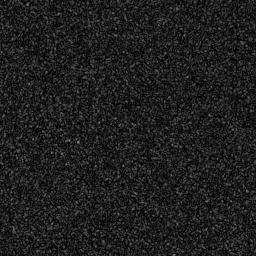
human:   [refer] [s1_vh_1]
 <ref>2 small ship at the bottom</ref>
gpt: <box>[[51, 72, 58, 83, 0]], [[44, 87, 50, 96, 0]]</box>